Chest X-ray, AP view. Patient: 58 years old, sex F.
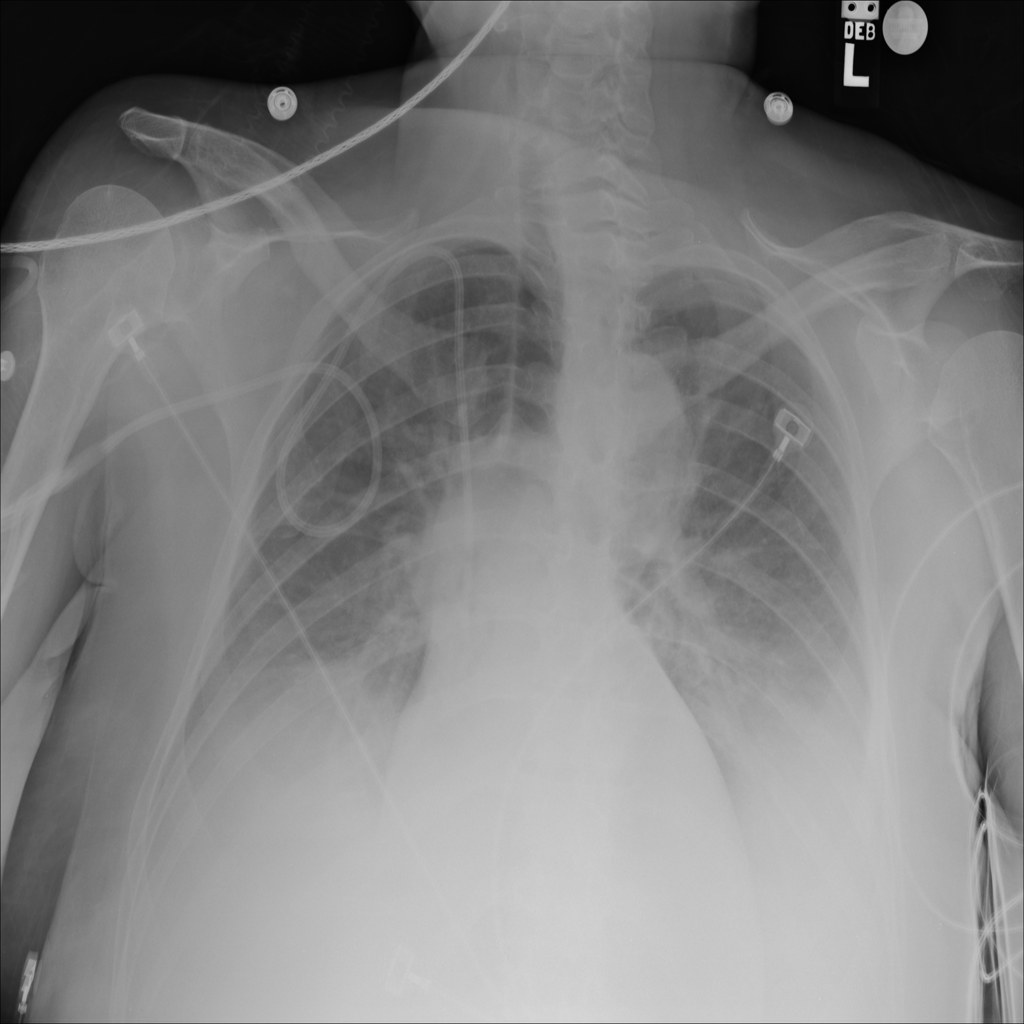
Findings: Effusion, Infiltration